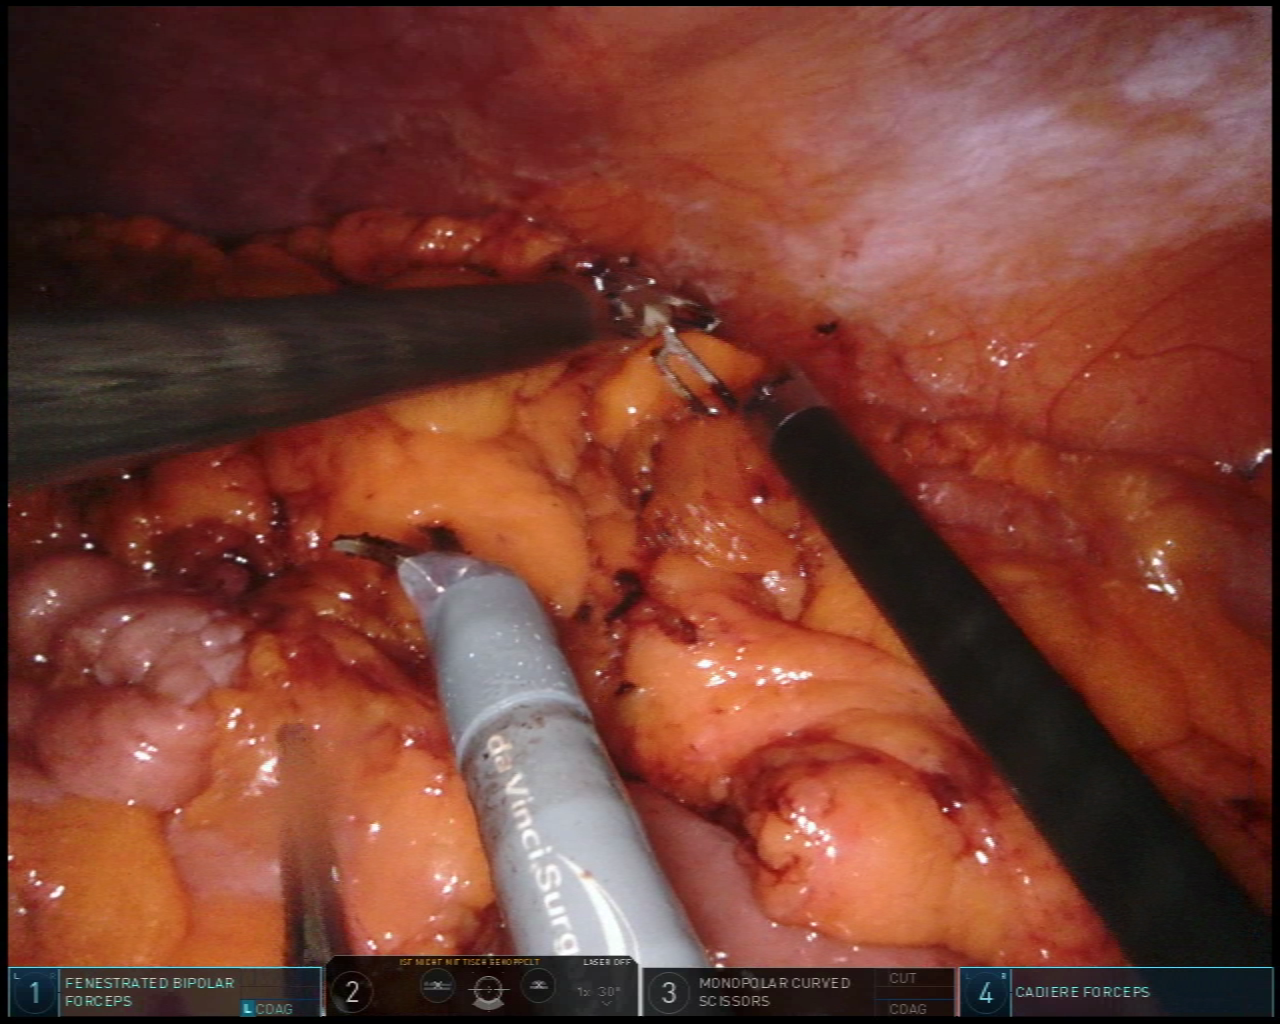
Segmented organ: abdominal_wall
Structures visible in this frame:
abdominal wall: yes
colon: yes
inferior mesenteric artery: no
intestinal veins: no
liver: no
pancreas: no
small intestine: no
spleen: no
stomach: no
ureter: no
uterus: no
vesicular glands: no